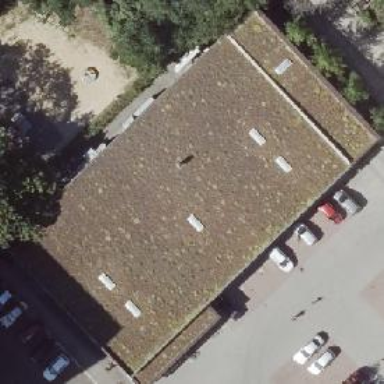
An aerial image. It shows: Supermarket with flat roof.